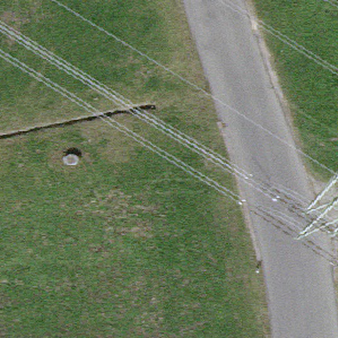
Label: other